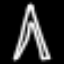
Label: The Eiffel Tower